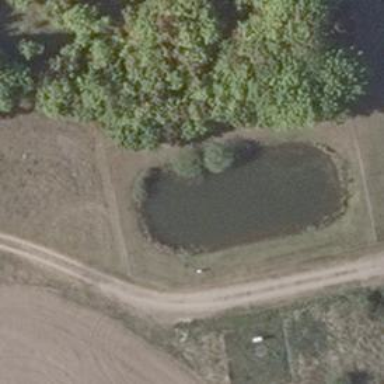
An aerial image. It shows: Pond filled with water used as emergency fire water pond.